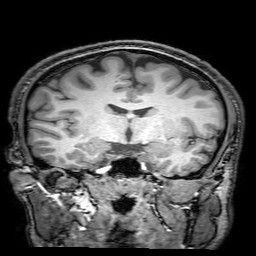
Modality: T1w
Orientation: sagittal